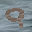
Label: 9